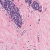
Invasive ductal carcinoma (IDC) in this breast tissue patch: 0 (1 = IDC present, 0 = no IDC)